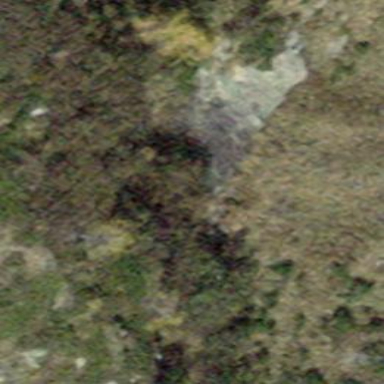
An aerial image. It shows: Patch of scrub vegetation.